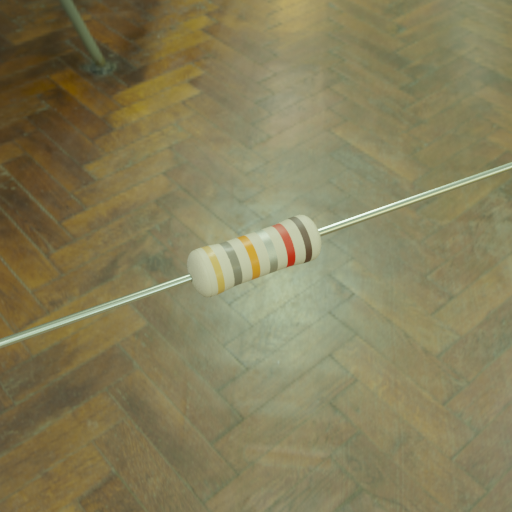
Resistor colour bands (in order): gold, gray, orange, silver, red, brown